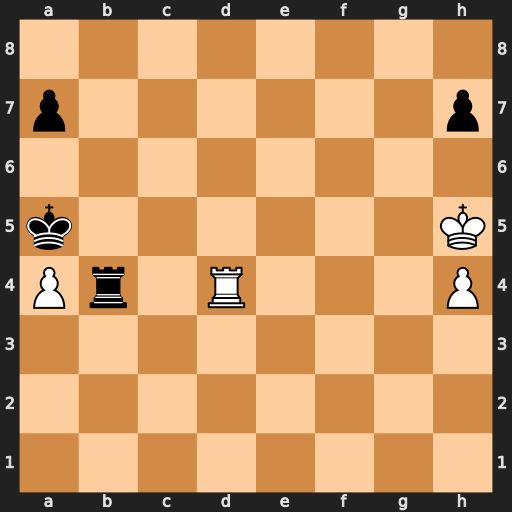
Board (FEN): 8/p6p/8/k6K/Pr1R3P/8/8/8
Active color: w
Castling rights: -
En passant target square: -
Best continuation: Rxb4 Kxb4 Kh6